Question: I'm using ExtJS to create Left toolbar but the icons are still horizontal instead of vertical.
Any idea why ?!
This is how I create the toolbar :
'''
function createActions() {
actions['nav'] = createAction(panControl,"","Pan", "pan48", true, "navGroup");
actions['zoomin'] = createAction(zoomboxInControl,"", "ZoomIn", "zoomin48", true, "navGroup");
actions['zoomout'] = createAction(zoomboxOutControl,"", "ZoomOut", "zoomout48", true,"navGroup");
}
function createAction(control, text, title, iconCls, allowDepress, toggleGroup, disabled) {
return Ext.create('GeoExt.Action', {
control: control,
map: map,
scale: 'large',
allowDepress: allowDepress,
toggleGroup: toggleGroup,
group: toggleGroup,
disabled: disabled,
hideText: true,
tooltip:
{
text: text,
title: title
},
iconCls: iconCls
})
}
function createToolBar() {
toolbar = Ext.create('Ext.toolbar.Toolbar', {
id: 'toolbar',
enableOverflow: true,
items: [
Ext.create('Ext.button.Button', actions["nav"])
, Ext.create('Ext.button.Button', actions["zoomin"])
, Ext.create('Ext.button.Button', actions["zoomout"])
, Ext.create('Ext.button.Button', actions["maxExt"])
]
});
'''
and what I get looks like this basically :

any idea ?!
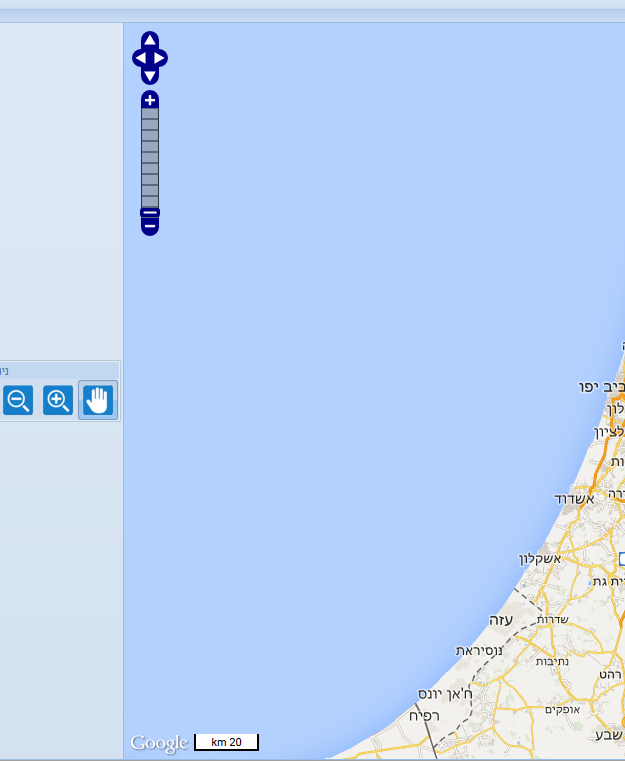
Answer: You need to use the vbox layout.
'''
function createToolBar() {
toolbar = Ext.create('Ext.toolbar.Toolbar', {
id: 'toolbar',
layout: 'vbox', <----- this should do it
enableOverflow: true,
items: [
Ext.create('Ext.button.Button', actions["nav"])
, Ext.create('Ext.button.Button', actions["zoomin"])
, Ext.create('Ext.button.Button', actions["zoomout"])
, Ext.create('Ext.button.Button', actions["maxExt"])
]
});
'''
Example here: <URL>